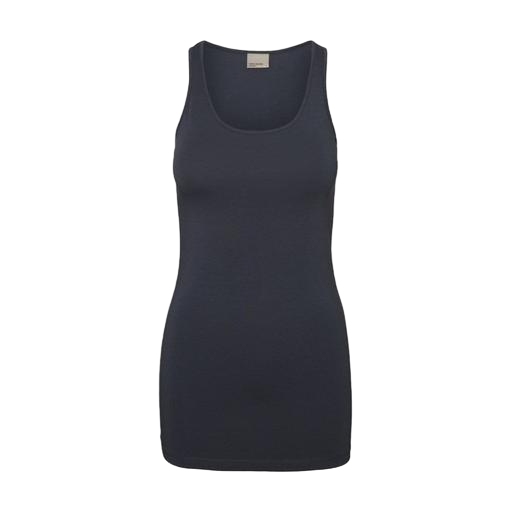
longline singlet, longline vest, slim scoop tank, white background